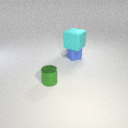
small green metal cylinder in front of small blue rubber cube